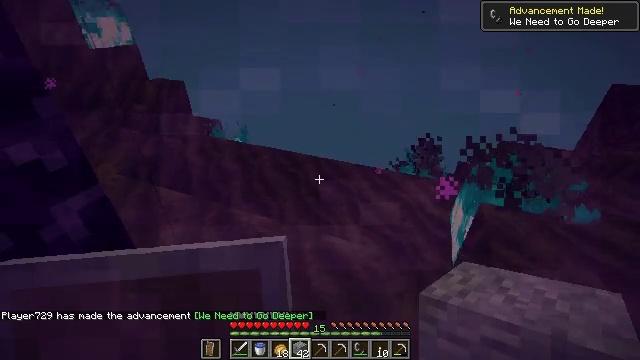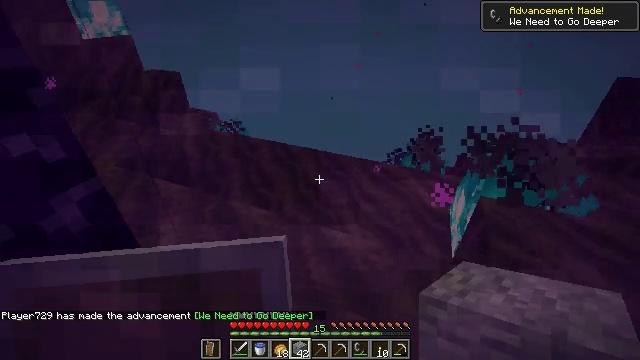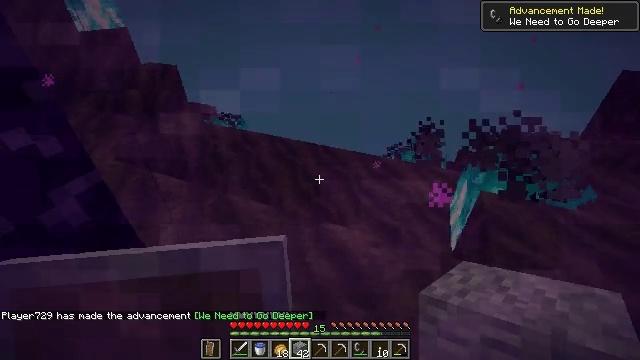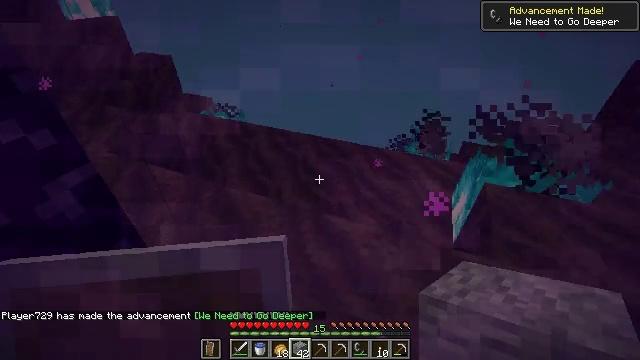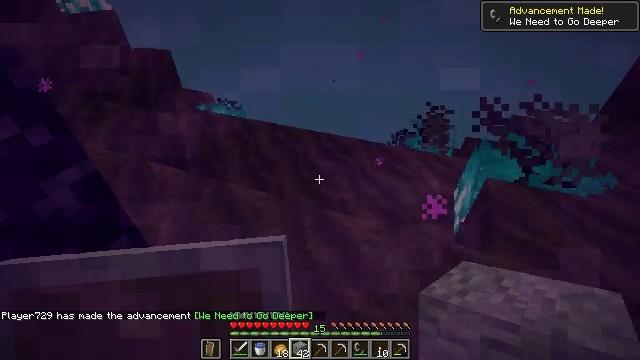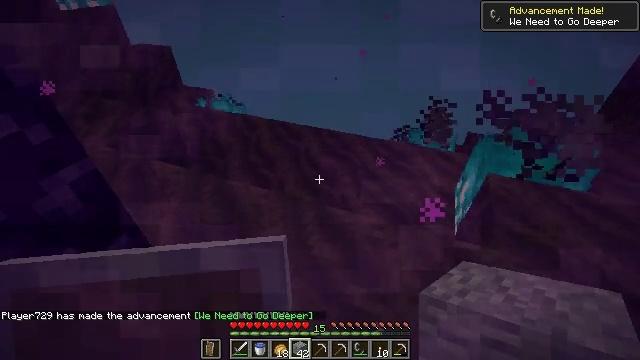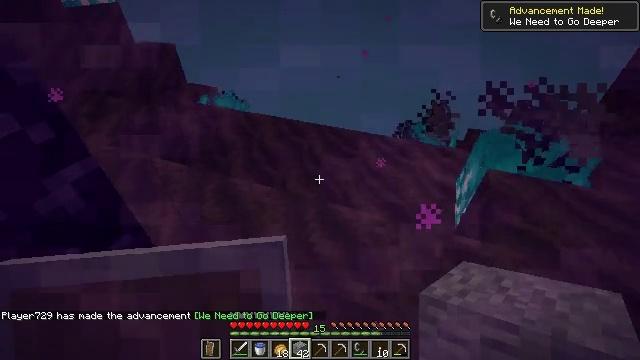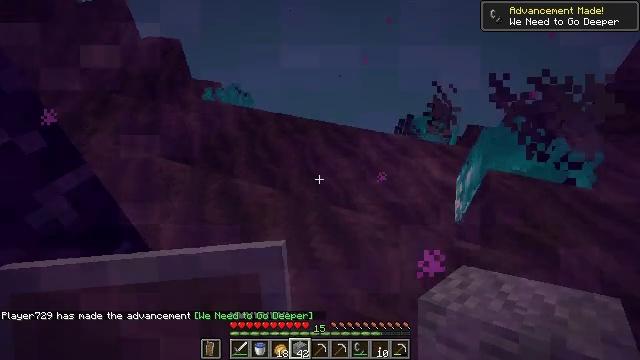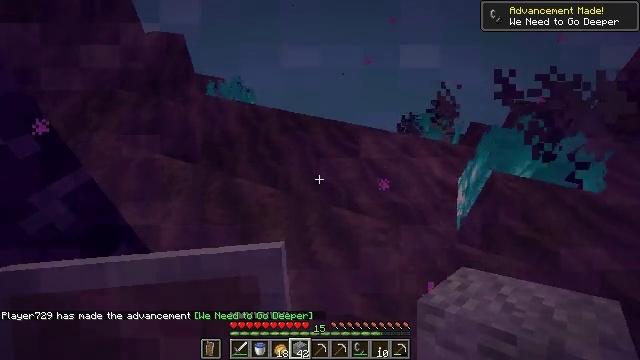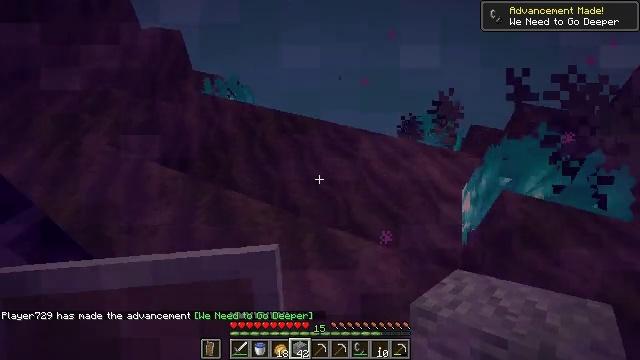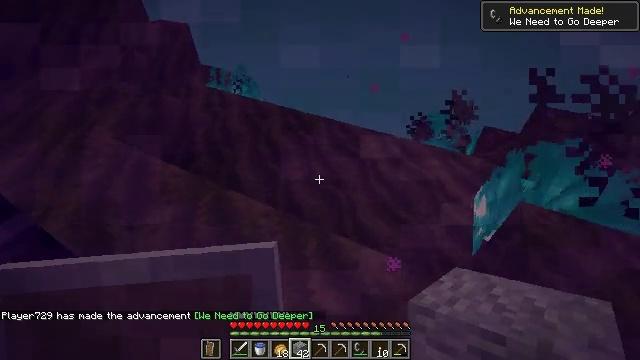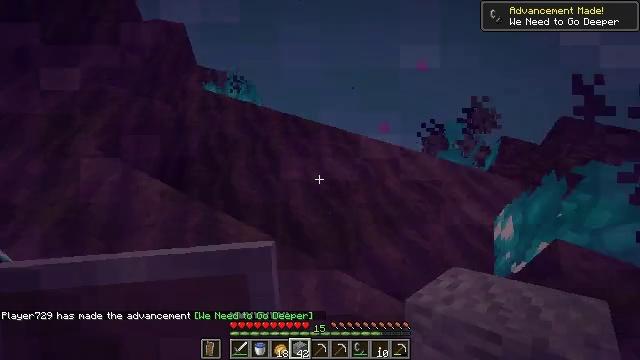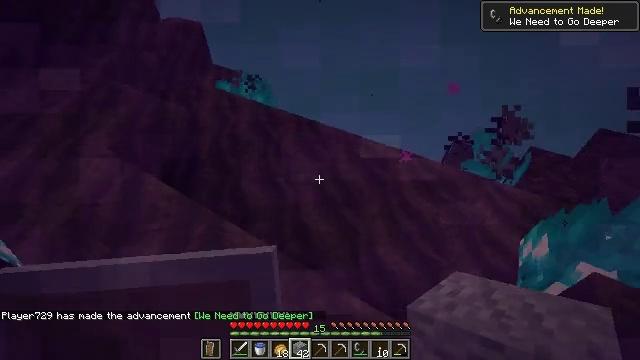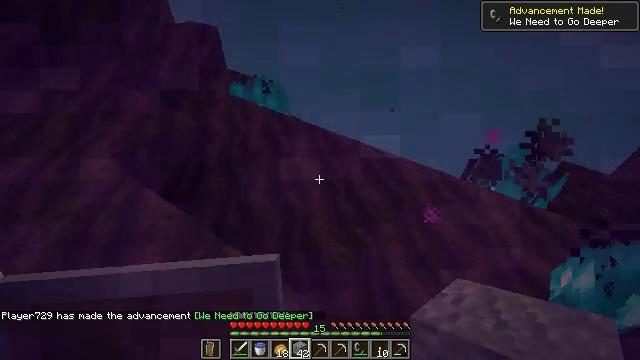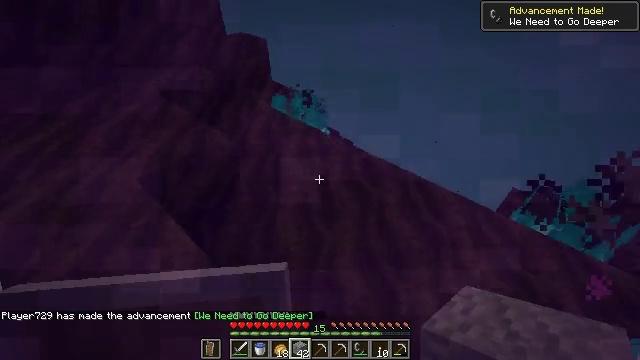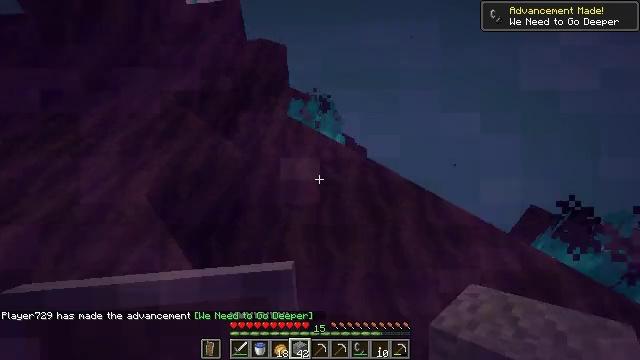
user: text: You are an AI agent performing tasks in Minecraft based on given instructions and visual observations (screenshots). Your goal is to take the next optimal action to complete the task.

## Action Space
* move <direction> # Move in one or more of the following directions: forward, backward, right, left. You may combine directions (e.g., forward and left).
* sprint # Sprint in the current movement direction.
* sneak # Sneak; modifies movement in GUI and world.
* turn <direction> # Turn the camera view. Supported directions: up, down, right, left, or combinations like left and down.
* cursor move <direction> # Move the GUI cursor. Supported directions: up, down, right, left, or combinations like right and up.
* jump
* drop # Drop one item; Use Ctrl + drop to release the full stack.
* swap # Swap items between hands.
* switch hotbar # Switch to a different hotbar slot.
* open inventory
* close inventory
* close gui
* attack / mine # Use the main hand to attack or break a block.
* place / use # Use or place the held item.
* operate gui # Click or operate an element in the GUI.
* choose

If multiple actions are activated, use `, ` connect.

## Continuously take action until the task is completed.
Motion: motion action
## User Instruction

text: Mine the block under the soul fire.
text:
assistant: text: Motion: turn down
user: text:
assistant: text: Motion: turn down
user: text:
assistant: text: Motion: turn down
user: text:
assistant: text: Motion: turn down
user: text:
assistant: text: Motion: no_op
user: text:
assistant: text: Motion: no_op
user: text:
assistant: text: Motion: move forward
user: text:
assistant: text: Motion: move forward
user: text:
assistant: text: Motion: move forward
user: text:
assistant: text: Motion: move forward, turn left and down
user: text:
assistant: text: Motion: move forward, turn left
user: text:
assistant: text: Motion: move forward, turn left
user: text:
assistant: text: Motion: move forward, turn left
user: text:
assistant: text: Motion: move forward, turn left and up
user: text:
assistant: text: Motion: move forward, turn left
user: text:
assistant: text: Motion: turn left and up
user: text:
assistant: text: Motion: turn left and up
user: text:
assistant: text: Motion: turn left and up
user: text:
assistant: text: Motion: turn left and up
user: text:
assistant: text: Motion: turn left and up
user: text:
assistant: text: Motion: turn left and up
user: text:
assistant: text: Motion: turn left and up
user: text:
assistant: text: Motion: turn left and up
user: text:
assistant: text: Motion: no_op
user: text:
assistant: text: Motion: no_op
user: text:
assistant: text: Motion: no_op
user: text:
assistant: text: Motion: no_op
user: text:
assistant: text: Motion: no_op
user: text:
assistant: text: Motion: turn left
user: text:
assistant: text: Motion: turn down